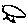
Label: bird